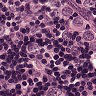
Metastatic tissue present: yes